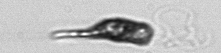
Label: Euglena